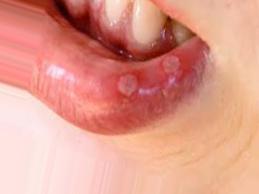
Condition: Mouth Ulcer